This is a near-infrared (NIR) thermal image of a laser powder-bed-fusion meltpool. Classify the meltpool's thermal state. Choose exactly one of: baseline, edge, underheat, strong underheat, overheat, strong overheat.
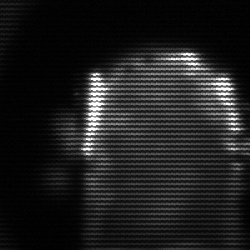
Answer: baseline